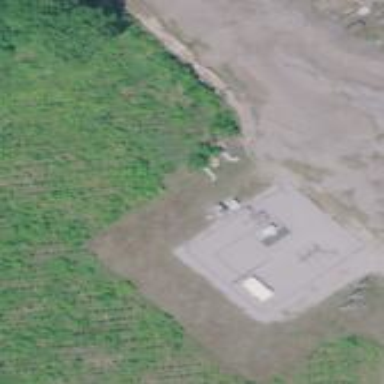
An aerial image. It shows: Industrial power substation surrounded by fence.